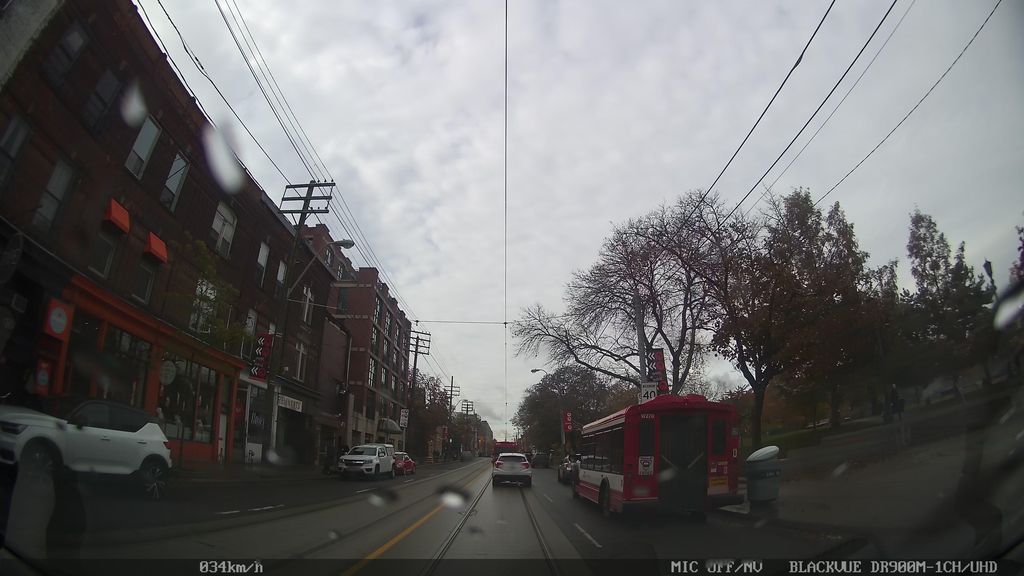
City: toronto